Field crop: maize
Growth stage: 2
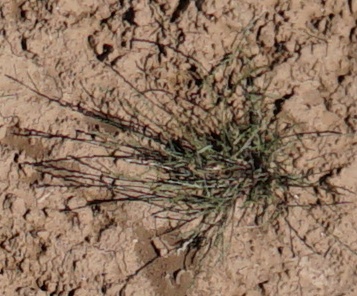
Species: lolium